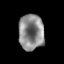
Tissue: prostate
Cell type: T cells
Senescence score: 0.3555
Nuclear area (px): 890
Mean DAPI intensity: 137.335